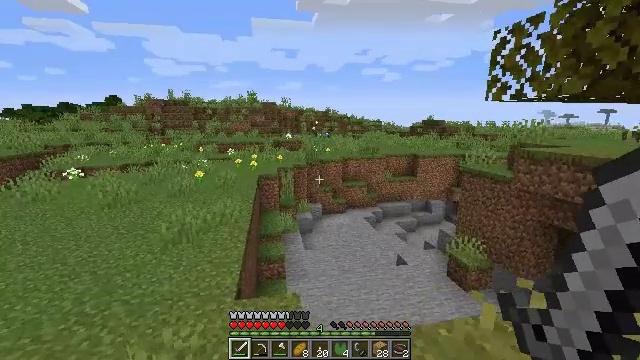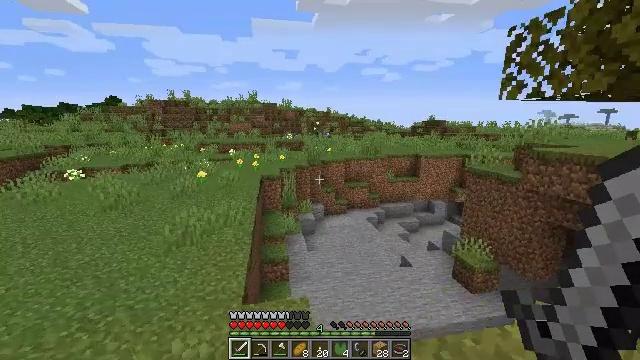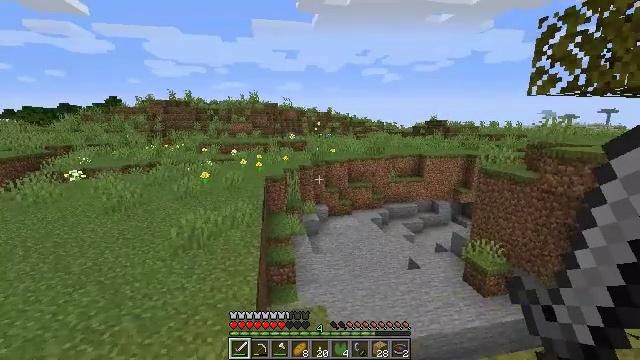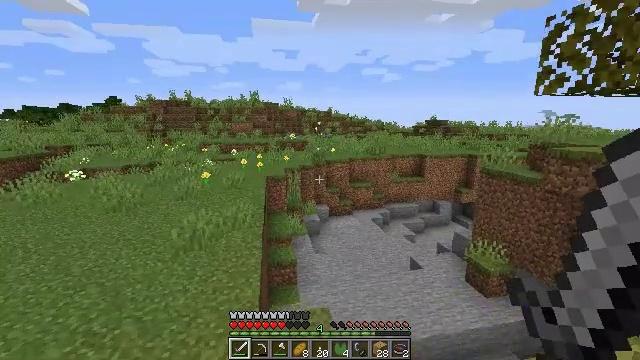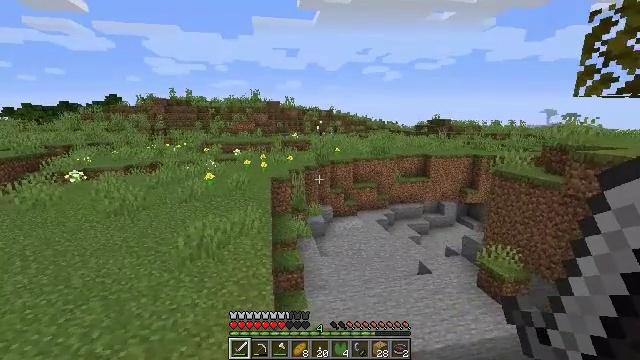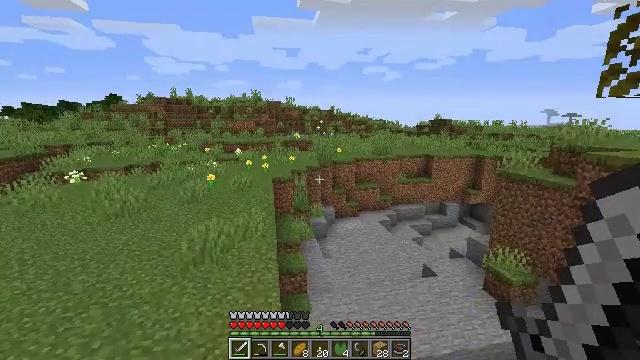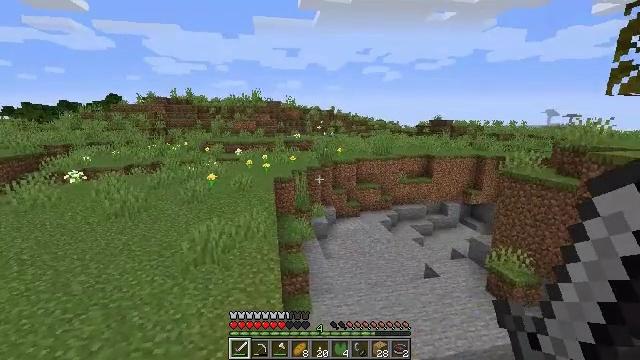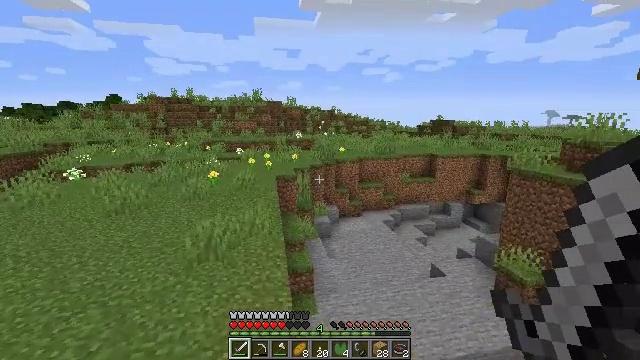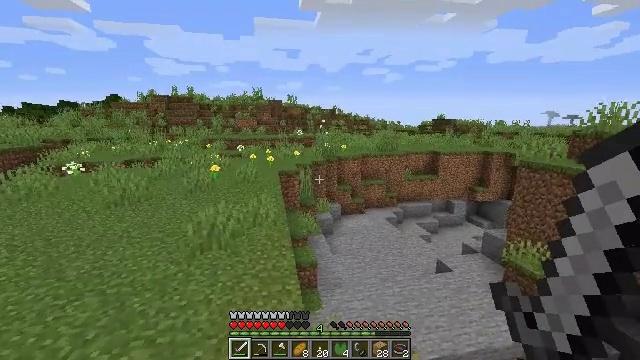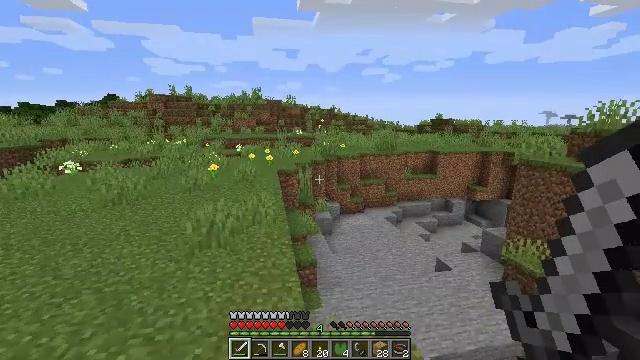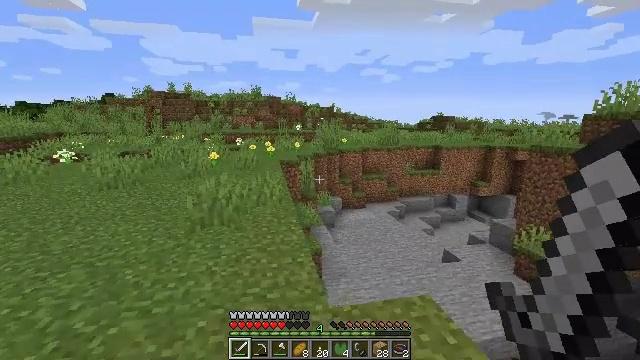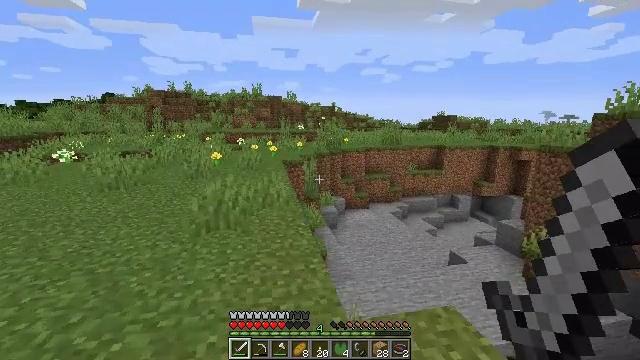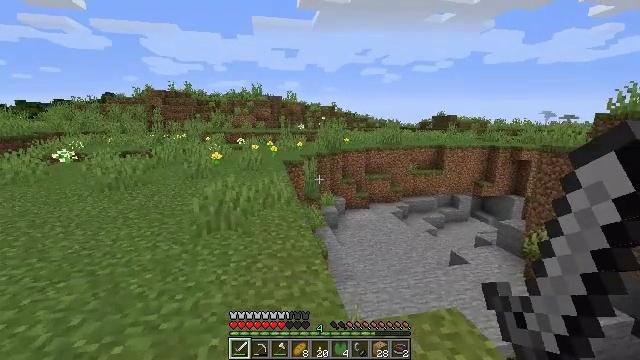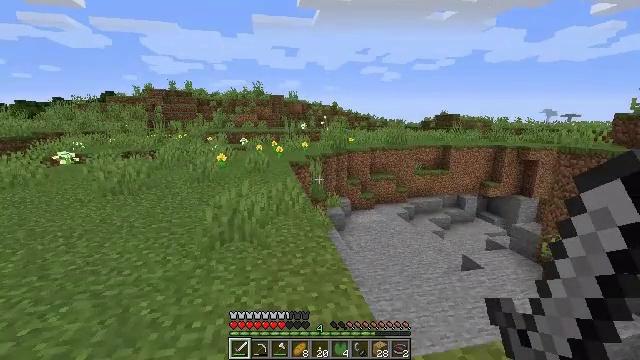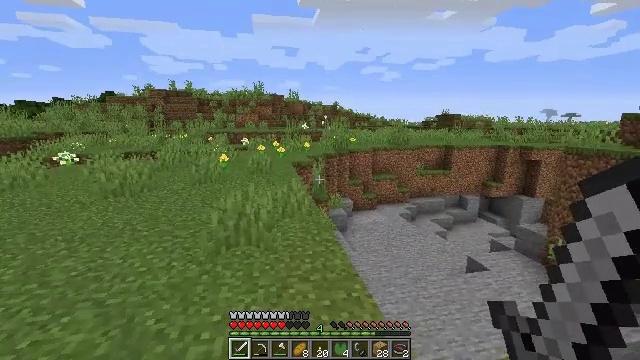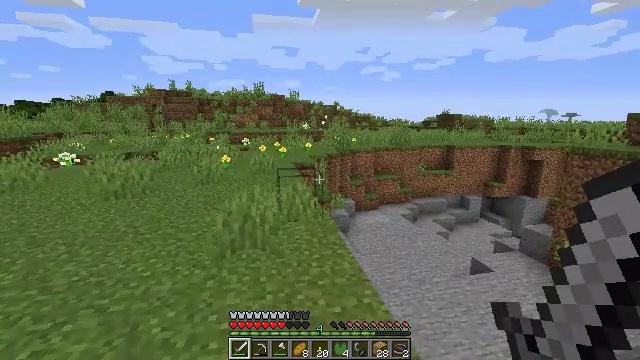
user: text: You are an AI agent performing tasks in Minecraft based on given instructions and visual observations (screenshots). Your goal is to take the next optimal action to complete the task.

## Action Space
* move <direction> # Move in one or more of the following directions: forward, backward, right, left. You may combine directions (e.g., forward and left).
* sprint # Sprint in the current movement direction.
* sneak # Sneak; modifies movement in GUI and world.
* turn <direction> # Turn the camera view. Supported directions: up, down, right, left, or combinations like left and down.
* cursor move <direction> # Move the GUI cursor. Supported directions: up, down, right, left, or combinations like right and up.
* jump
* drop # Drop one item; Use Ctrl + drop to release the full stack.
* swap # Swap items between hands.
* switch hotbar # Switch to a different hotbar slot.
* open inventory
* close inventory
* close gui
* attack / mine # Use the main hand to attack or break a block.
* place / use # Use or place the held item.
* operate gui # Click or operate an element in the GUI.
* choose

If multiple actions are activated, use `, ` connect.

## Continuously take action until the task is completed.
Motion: motion action
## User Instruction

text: Remove a lily pad from the inventory.
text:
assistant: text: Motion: move forward and move left
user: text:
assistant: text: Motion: move forward and move left
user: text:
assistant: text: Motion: move forward and move left
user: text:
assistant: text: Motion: move forward and move left
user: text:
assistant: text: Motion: move forward and move left
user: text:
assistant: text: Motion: move forward and move left
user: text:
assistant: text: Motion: move forward and move left
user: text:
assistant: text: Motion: move forward and move left
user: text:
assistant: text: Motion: move forward and move left
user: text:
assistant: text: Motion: move forward and move left
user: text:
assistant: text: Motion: move forward and move left
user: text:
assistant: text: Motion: move forward and move left
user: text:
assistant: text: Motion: move forward and move left
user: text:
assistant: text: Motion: move forward and move left
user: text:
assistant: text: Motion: move forward and move left
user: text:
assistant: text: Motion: move forward and move left
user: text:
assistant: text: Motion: move forward and move left
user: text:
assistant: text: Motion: move forward and move left
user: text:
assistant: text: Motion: move forward, turn left
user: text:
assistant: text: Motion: move forward, turn left
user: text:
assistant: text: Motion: move forward, turn left
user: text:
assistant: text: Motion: move forward, turn left
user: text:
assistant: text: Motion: move forward, turn left
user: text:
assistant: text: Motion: move forward
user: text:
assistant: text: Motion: move forward
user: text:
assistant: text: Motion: move forward
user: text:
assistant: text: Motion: move forward
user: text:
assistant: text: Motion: move forward
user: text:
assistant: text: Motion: move forward
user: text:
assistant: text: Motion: move forward